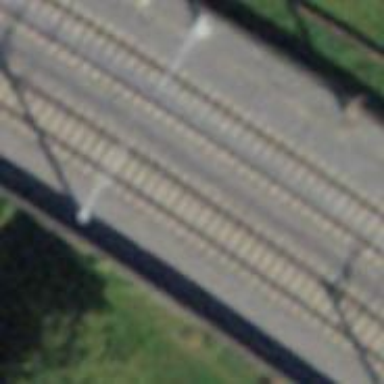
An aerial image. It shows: Railway with electrified contact lines.